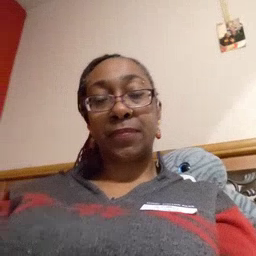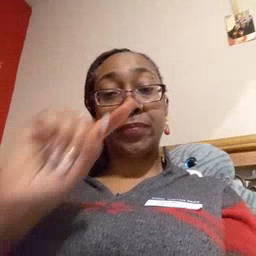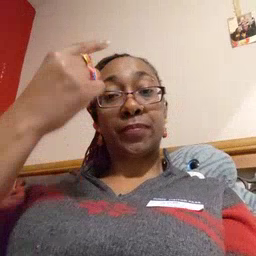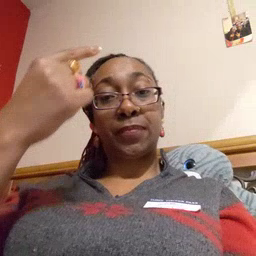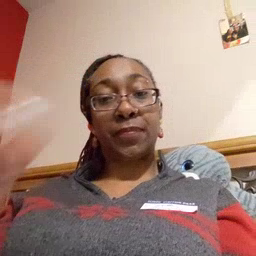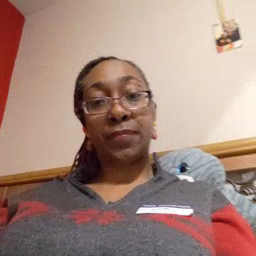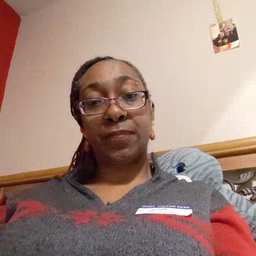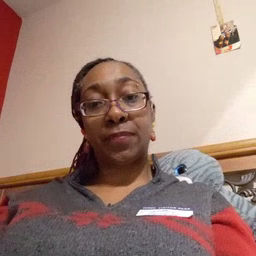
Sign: first